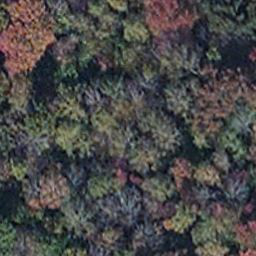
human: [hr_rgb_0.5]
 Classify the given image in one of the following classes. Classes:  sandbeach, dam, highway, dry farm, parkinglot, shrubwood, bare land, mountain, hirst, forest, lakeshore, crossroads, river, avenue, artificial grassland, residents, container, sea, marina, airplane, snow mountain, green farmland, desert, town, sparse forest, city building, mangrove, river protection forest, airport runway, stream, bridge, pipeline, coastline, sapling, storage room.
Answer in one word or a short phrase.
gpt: mangrove